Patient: sex F, age 54
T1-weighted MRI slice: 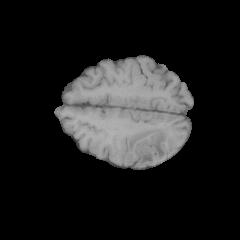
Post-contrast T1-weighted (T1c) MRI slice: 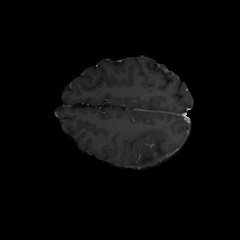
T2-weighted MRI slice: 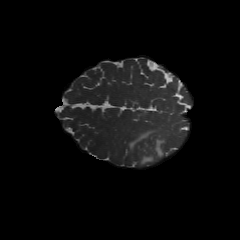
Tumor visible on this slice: yes
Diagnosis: Glioblastoma, IDH-wildtype
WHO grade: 4